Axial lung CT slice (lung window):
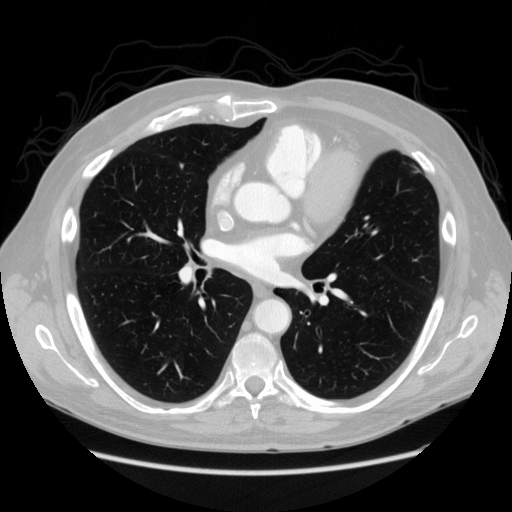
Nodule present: no